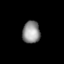
Tissue: lung
Cell type: Epithelial cells
Senescence score: 0.1564
Nuclear area (px): 386
Mean DAPI intensity: 143.917